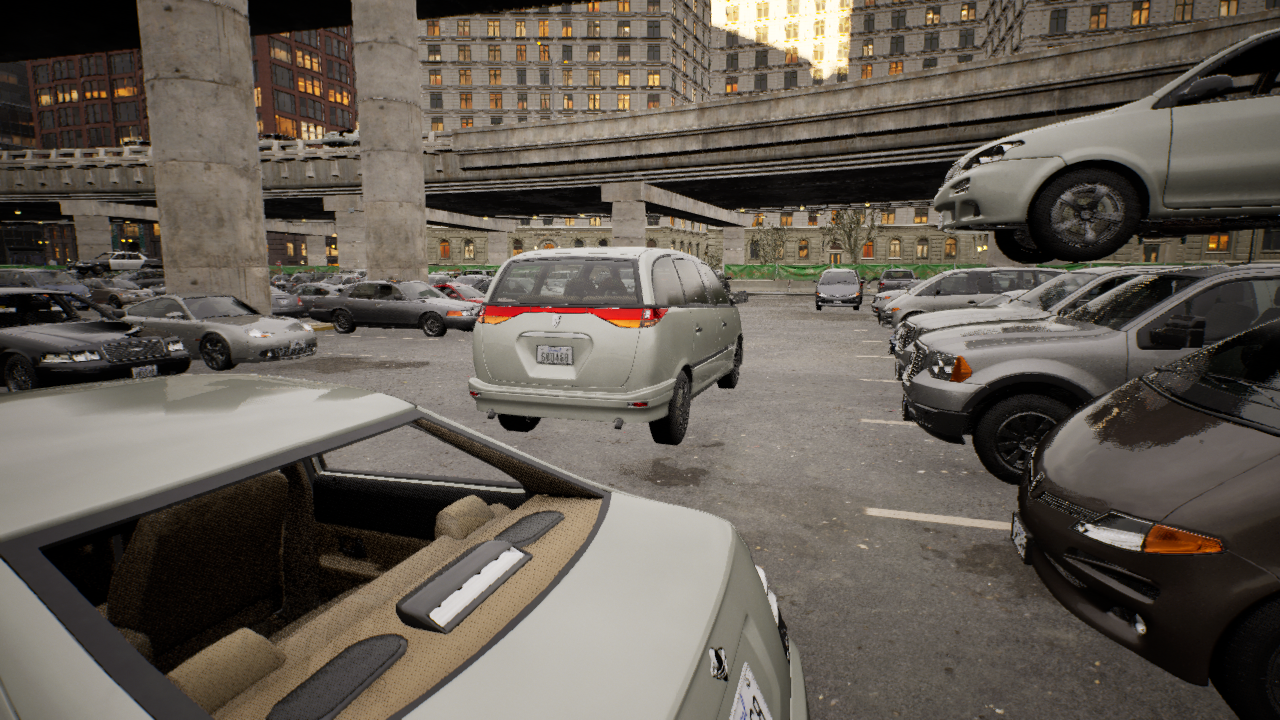
Venue: arterial
Lighting: golden hour
Vehicle rig: minivan